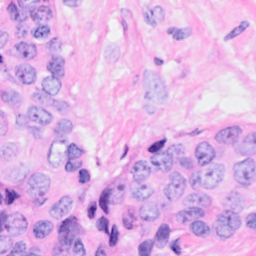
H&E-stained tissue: Breast